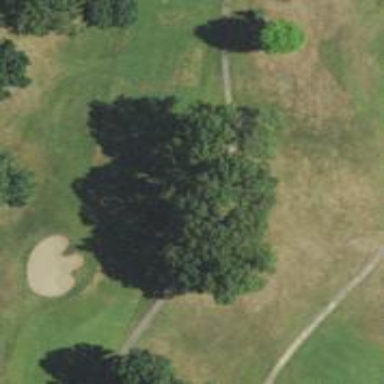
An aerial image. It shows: Golf hole.